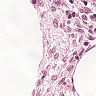
Metastatic tissue present: no